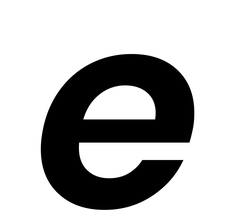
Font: Poppins-SemiBoldItalic